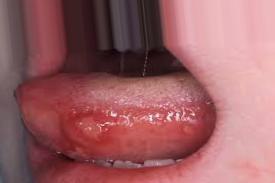
Condition: Mouth Ulcer